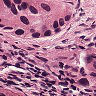
Metastatic tissue present: yes